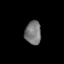
Tissue: skin
Cell type: Myeloid cells
Senescence score: 0.7764
Nuclear area (px): 373
Mean DAPI intensity: 119.957